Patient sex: F
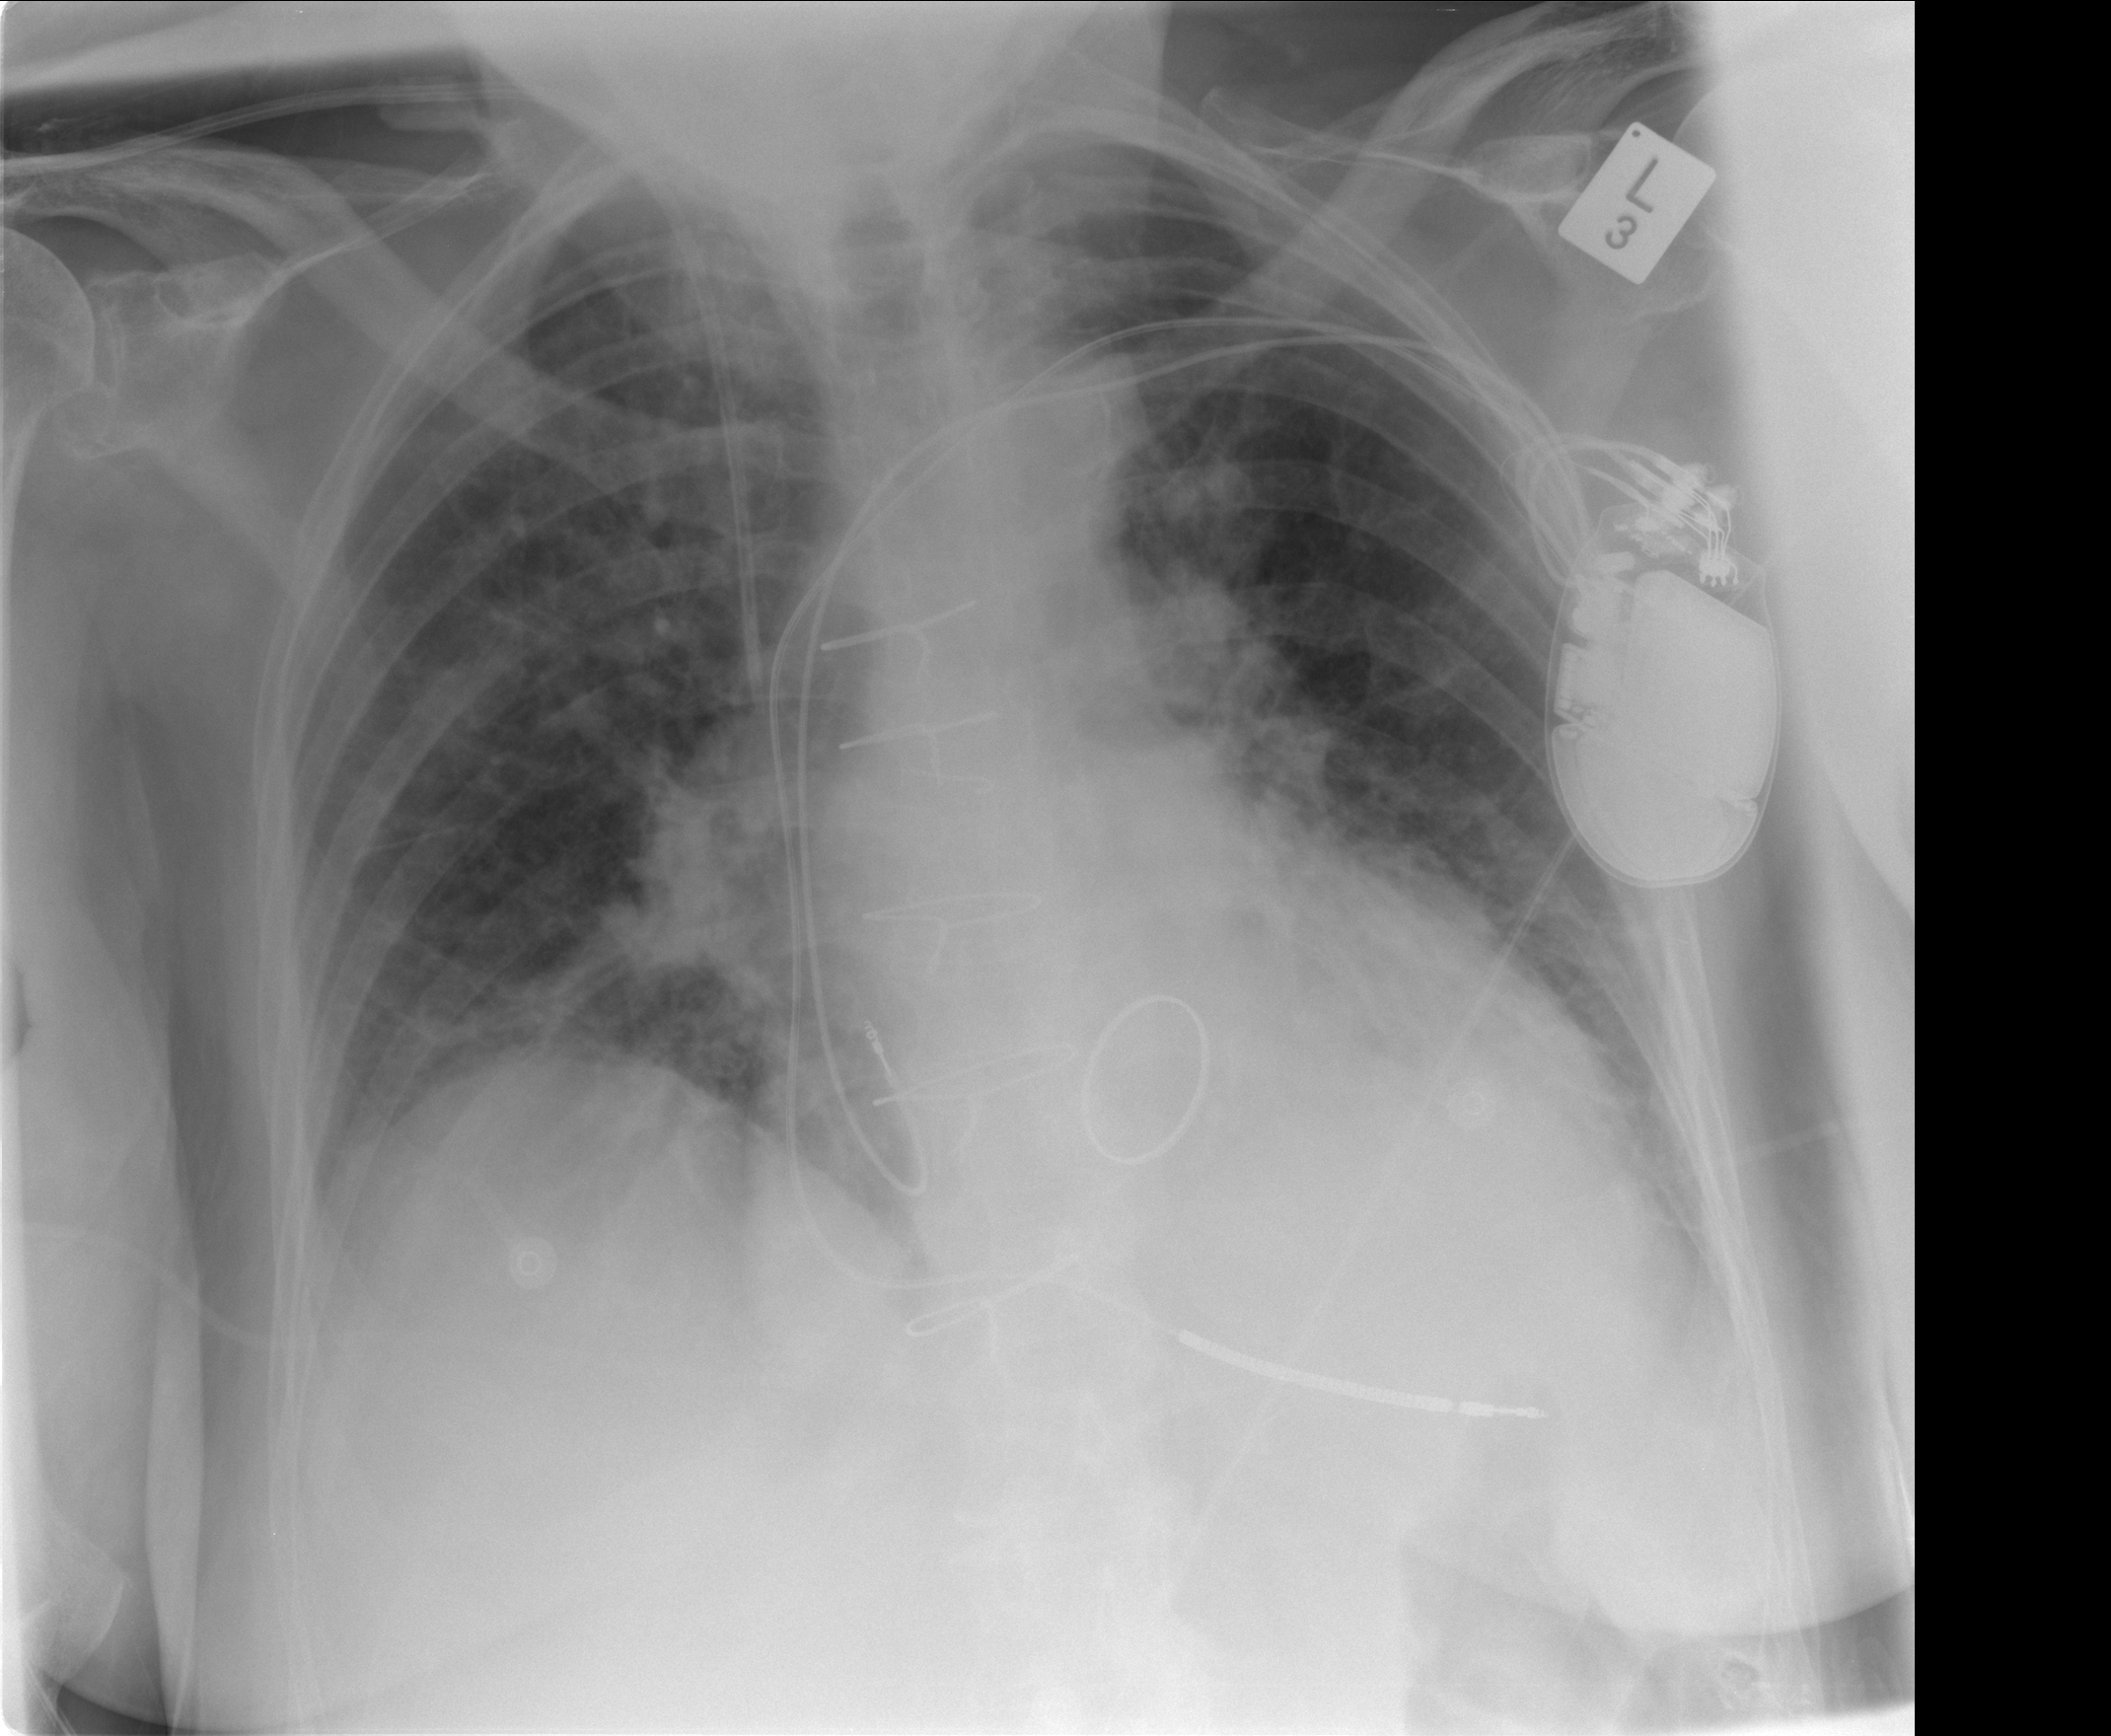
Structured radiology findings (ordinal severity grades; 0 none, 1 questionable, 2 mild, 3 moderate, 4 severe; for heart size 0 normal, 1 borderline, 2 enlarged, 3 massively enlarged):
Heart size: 2
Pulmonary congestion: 2
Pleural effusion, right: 0
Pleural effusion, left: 0
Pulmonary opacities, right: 2
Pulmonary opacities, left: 0
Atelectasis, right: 2
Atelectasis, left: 0